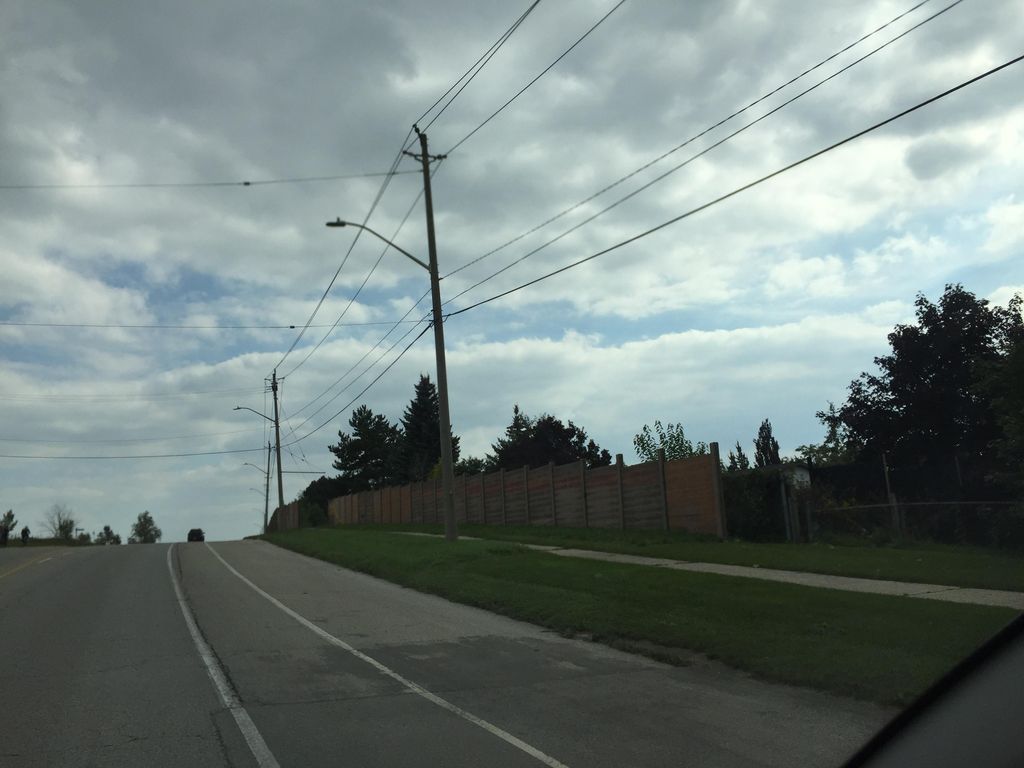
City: kitchener-waterloo